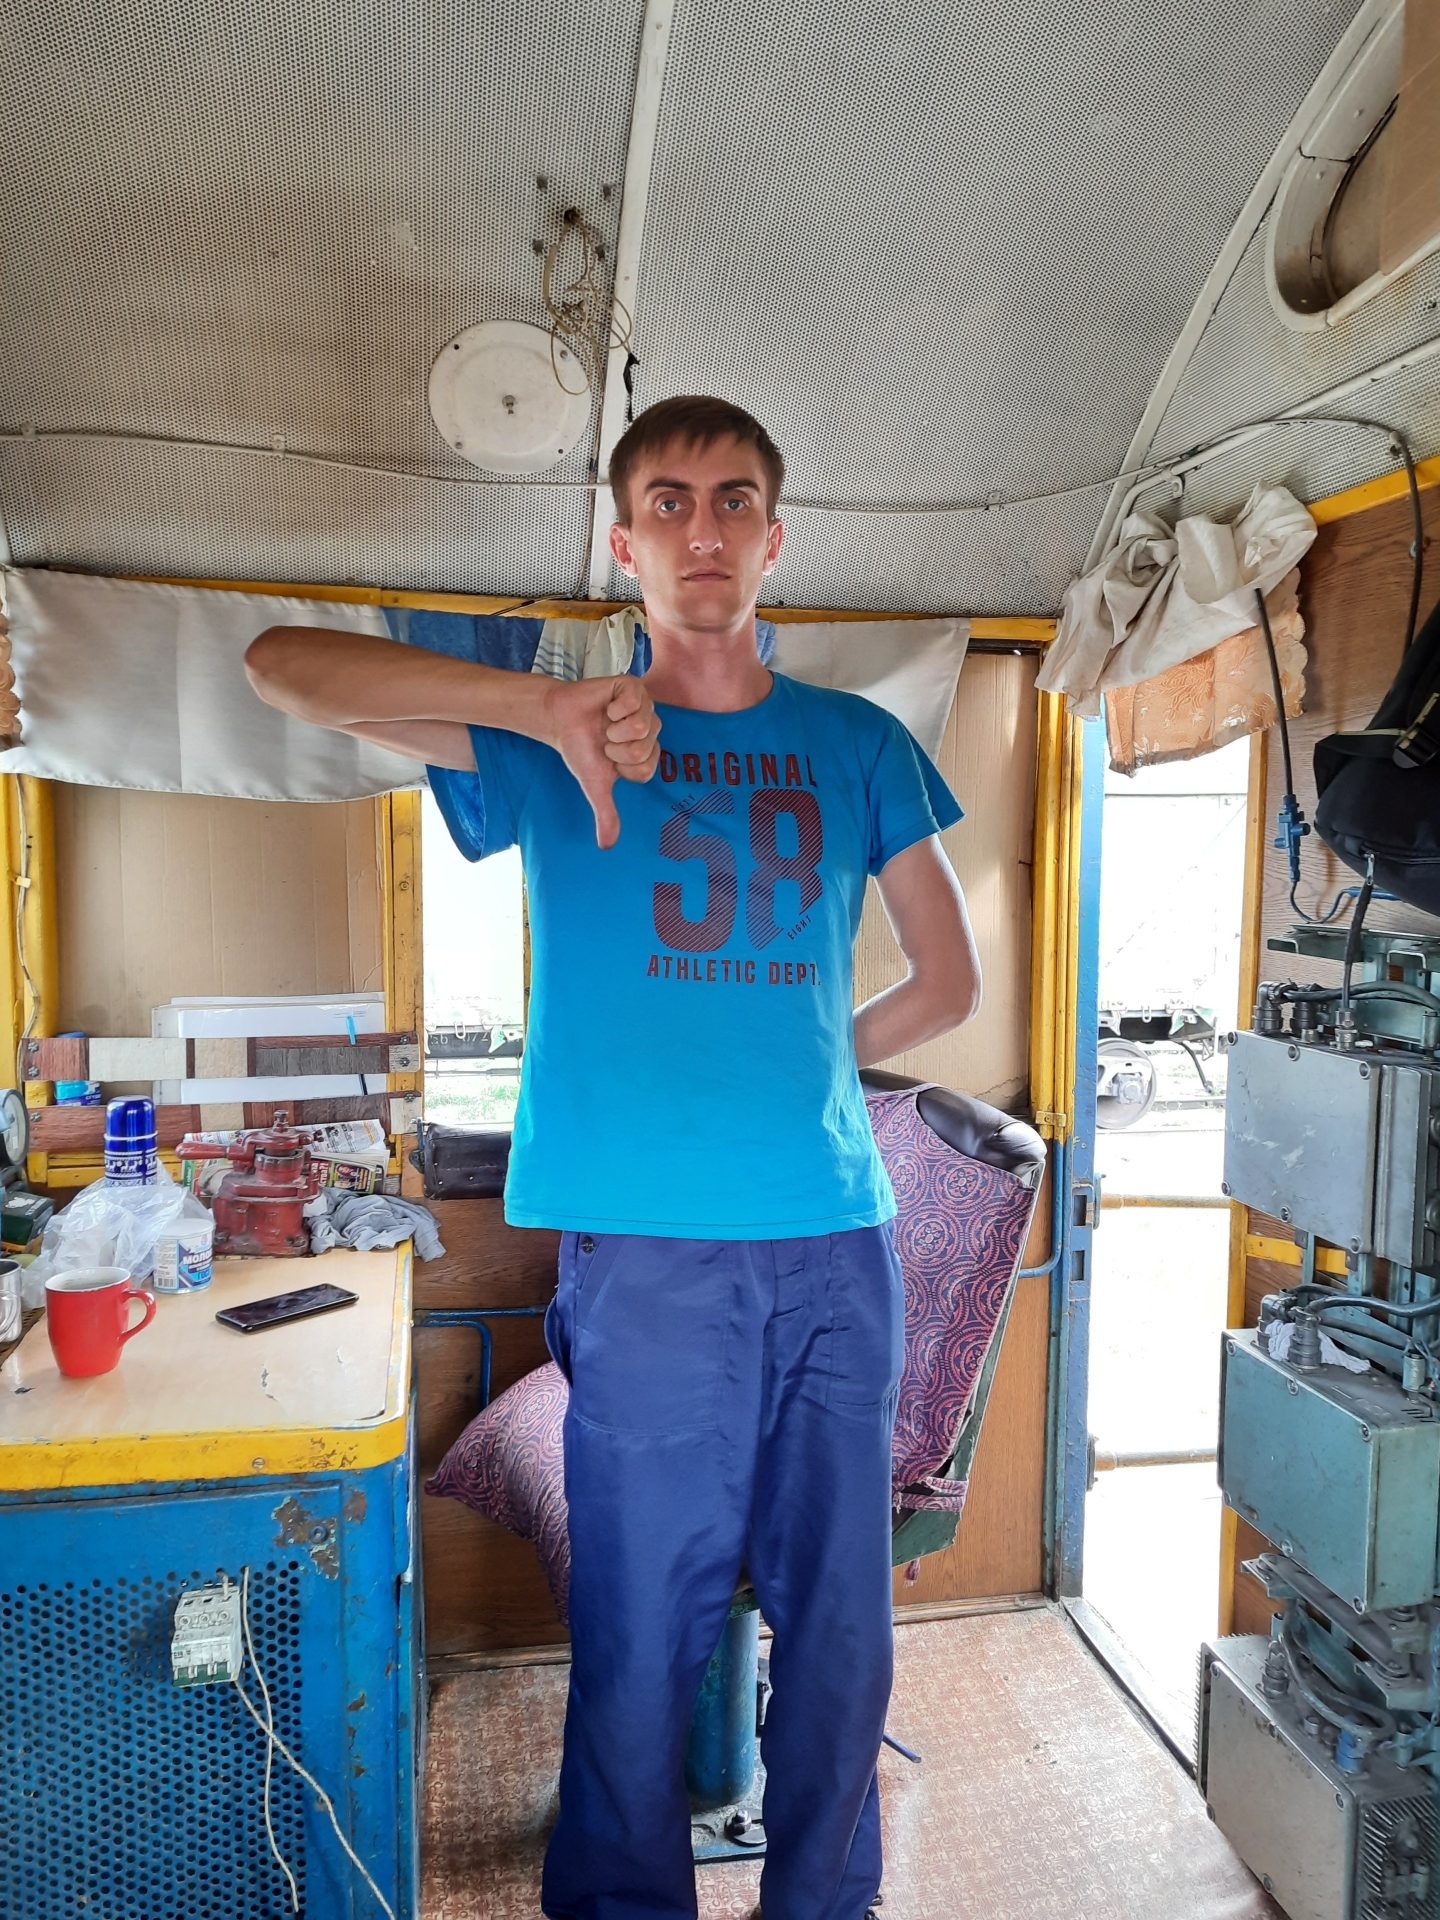
Label: clear